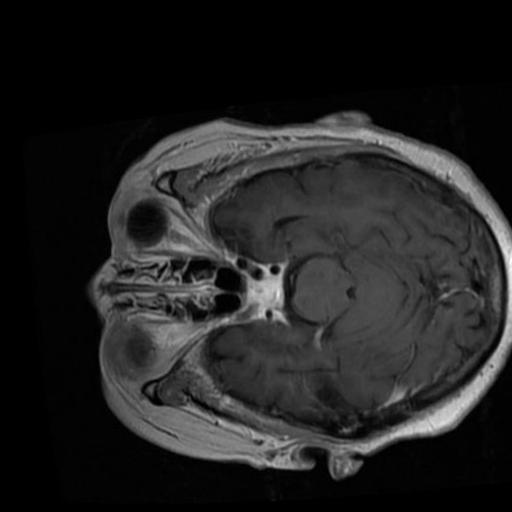
Label: brain_tumor